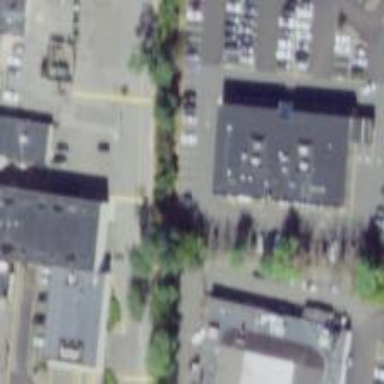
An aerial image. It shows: Healthcare clinic.